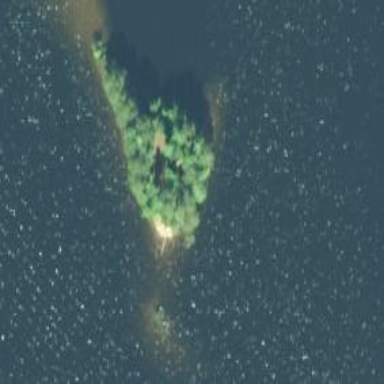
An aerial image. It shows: Islet covered with woodland of trees.